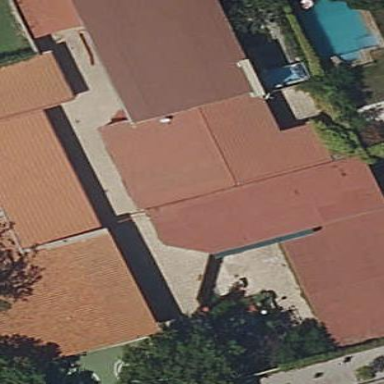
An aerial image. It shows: School.